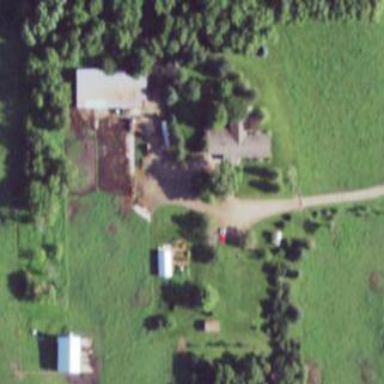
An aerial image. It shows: Farmyard area.